Question: I jQuery autocomplete plugin for a movie search. Each movie gets an id of which is from IMDb's ID. Now the way I parse that ID is from PHP and is enclosed inside a span with class="imdbID". So it looks something likes this:
'''
<li>Movie title 1<span class="imdbID">tt345813</span></li>
<li>Movie title 1<span class="imdbID">tt346413</span></li>
<li>Movie title 1<span class="imdbID">tt789675</span></li>
<li>Movie title 1<span class="imdbID">tt185858</span></li>
'''
and goes on. Here's how it looks with a real example: <URL>
Now, I want to select a movie and alert that imdbID value.
If I use this method:
'''
select:function(a,b){
var bbbb = $(".imdbID").text();
alert(bbbb);
}
'''
I get all the span's value like this:

So my question is, how can I get only the .imdbID of the selected autocomplete value?
Thank you
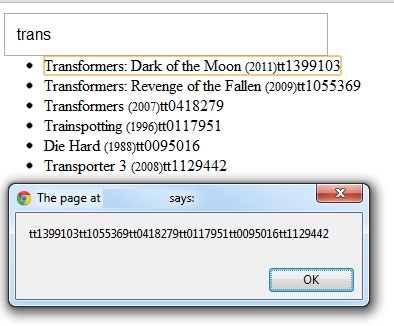
Answer: Referencing your other question for the PHP code, I would do something like this ():
'''
$tmdb = new TMDb($api_key);
$json = json_decode($tmdb->searchMovie($_GET['term']));
$response = array();
$i=0;
foreach($json as $movie){
if(!$movie->imdb_id || $movie->adult) continue;
if($i >= 6) break;
$response[$i]['value'] = $movie->name;
$response[$i]['label'] = $movie->name . ' <small>(' . date('Y',strtotime($movie->released)).')</small><span><span> (' . $movie->imdb_id . ')';
$response[$i]['imdbid'] = $movie->imdb_id;
$i++;
}
echo json_encode($response);
'''
The idea being that you add 'imdbid' as a property of the JSON payload you're sending to the client.
Then on the select event:
'''
$("input").autocomplete({
/* snip */
select: function (event, ui) {
alert(ui.item.imdbid); // <-- alert the imdbid property
}
});
'''